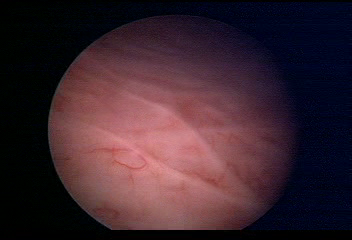
Modality: WLC
Class: Normal mucosa
Bladder cancer association: No